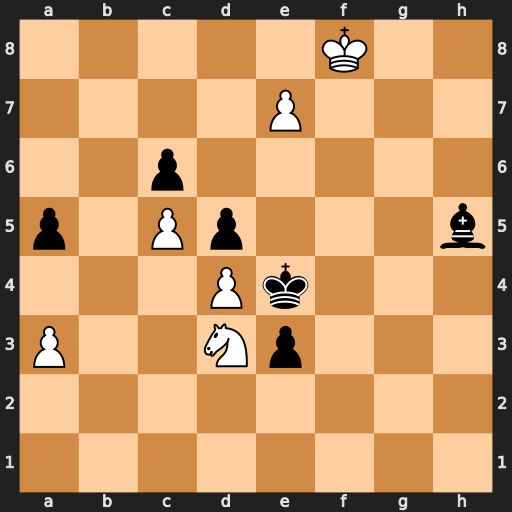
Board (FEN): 5K2/4P3/2p5/p1Pp3b/3Pk3/P2Np3/8/8
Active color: w
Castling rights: -
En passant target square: -
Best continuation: Ne5 e2 Nf7 Kd3 e8=Q